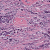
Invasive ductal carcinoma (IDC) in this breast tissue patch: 1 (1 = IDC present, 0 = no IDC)